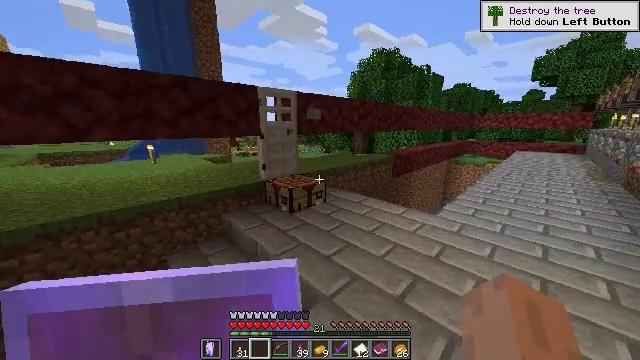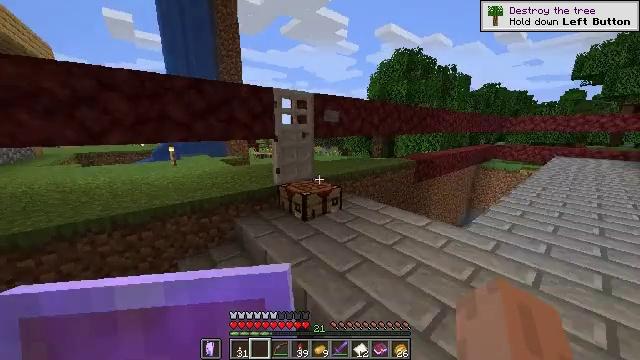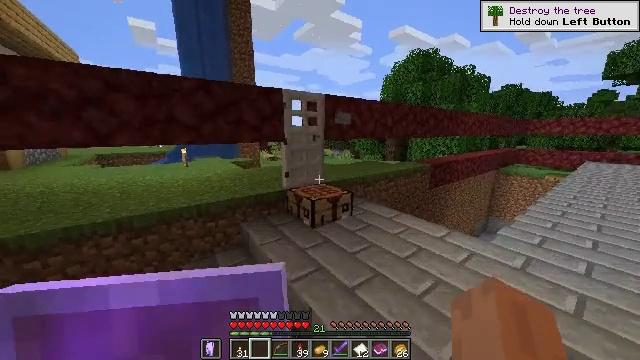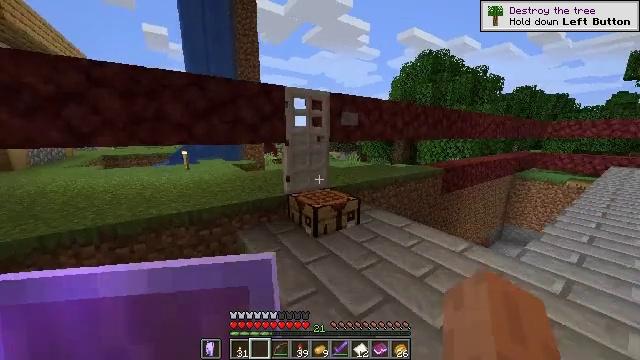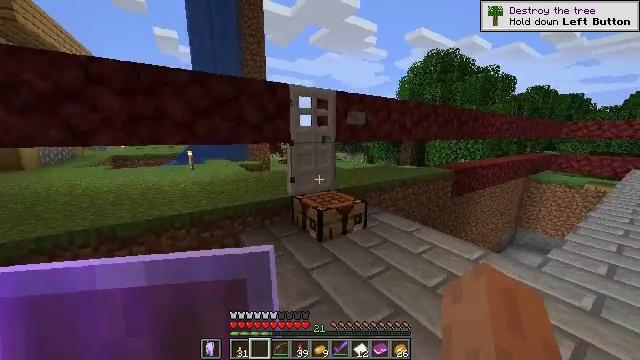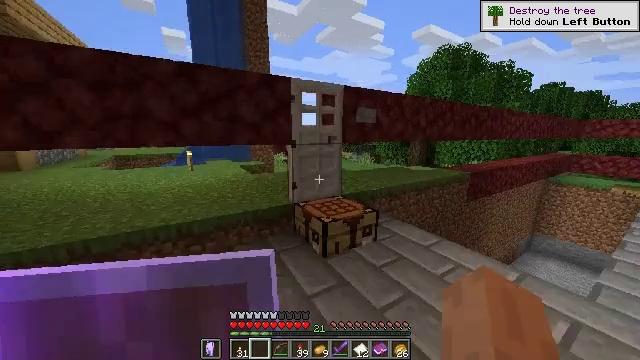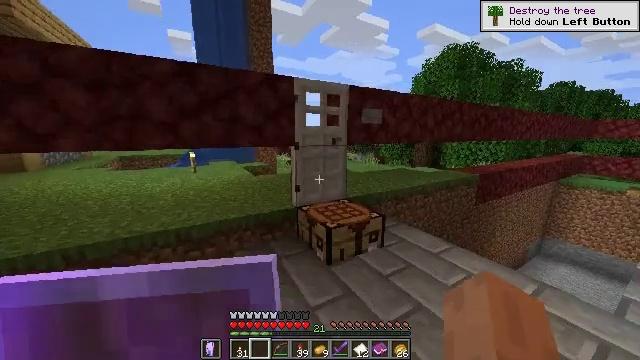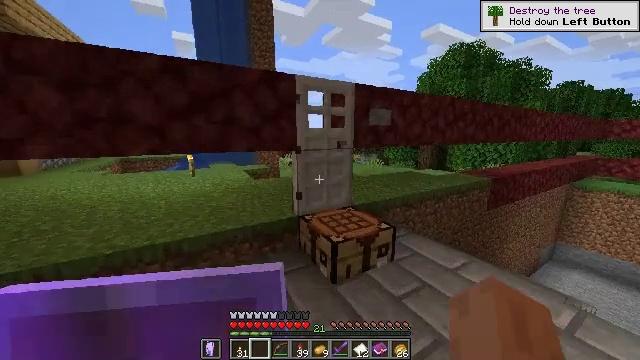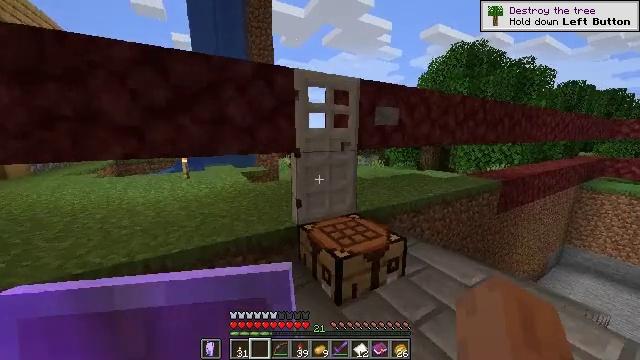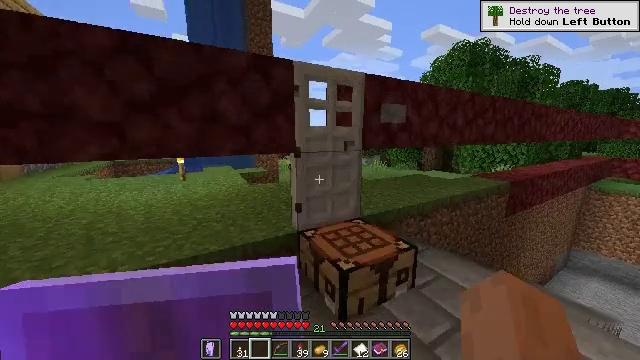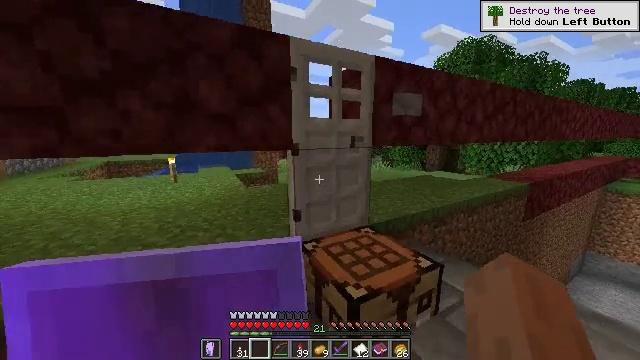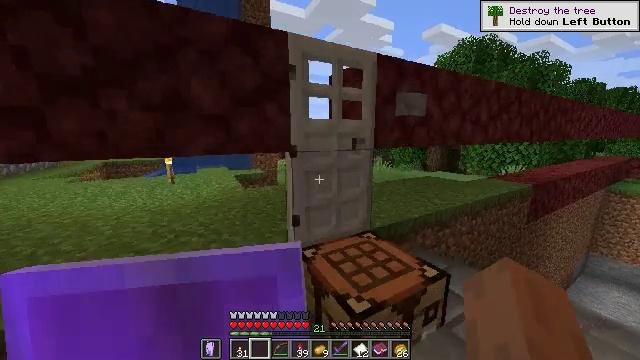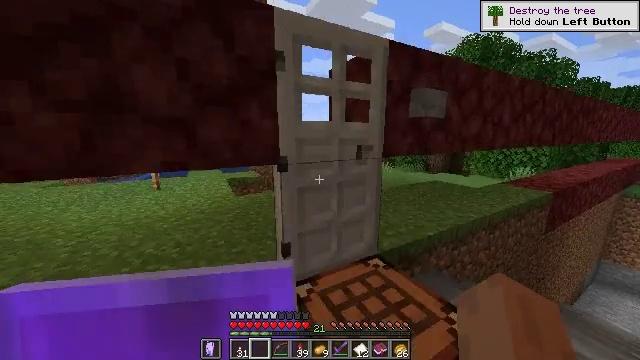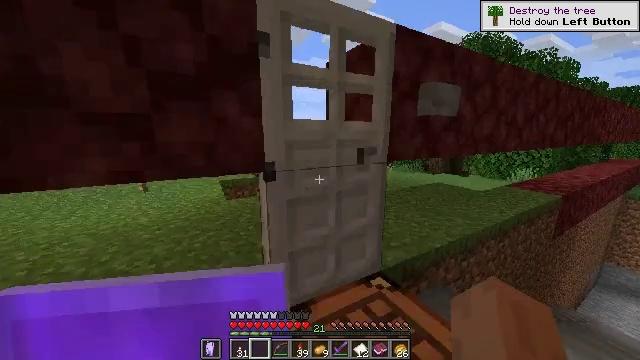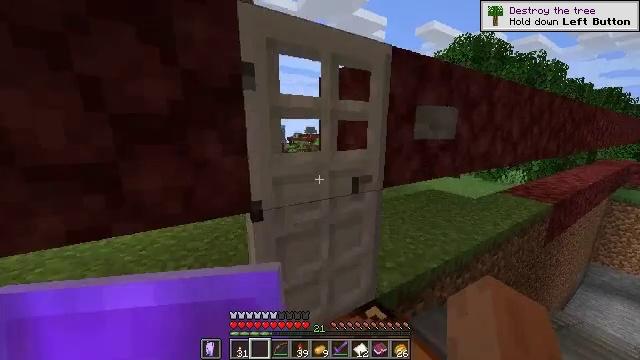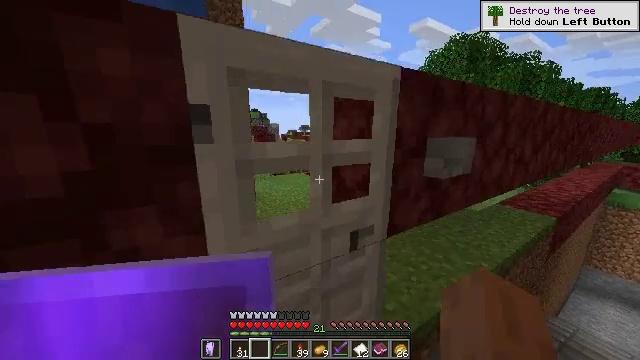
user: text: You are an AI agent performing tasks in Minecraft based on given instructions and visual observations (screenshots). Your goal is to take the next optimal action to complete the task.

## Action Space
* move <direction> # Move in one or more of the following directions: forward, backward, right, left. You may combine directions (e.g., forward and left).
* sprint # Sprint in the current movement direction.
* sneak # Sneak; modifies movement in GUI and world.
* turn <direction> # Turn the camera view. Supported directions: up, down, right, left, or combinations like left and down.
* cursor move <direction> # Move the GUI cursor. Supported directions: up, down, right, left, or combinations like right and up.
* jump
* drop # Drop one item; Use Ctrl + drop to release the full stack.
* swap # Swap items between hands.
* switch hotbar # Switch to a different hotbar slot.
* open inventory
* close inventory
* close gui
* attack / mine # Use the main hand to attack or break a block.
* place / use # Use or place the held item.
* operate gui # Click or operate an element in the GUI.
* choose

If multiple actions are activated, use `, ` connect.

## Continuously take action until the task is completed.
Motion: motion action
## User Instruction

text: Use emeralds to craft an emerald block.
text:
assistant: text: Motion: move forward, turn left
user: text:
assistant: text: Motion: move forward, turn left
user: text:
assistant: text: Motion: move forward, turn left
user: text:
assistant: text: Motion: move forward, turn left
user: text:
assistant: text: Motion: move forward, turn left
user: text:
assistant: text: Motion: move forward, turn left
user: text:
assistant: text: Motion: move forward
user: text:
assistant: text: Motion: move forward
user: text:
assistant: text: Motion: move forward
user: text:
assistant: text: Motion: move forward
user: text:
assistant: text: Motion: move forward
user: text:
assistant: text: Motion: move forward
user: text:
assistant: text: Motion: move forward
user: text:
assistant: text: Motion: move forward, turn right
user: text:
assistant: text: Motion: move forward, turn right and down
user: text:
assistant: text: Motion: move forward, turn right
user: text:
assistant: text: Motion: turn right and down
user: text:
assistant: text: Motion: turn right and down
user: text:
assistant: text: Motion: turn right and down
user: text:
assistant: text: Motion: turn right
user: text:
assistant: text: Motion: turn right and down
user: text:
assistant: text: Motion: turn right
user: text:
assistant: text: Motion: turn right
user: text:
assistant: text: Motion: turn right and up
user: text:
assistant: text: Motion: turn right and up
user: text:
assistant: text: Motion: turn right and up
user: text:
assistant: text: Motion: turn up
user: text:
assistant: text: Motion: turn up
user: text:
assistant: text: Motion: turn up
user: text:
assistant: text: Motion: no_op